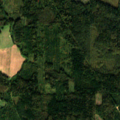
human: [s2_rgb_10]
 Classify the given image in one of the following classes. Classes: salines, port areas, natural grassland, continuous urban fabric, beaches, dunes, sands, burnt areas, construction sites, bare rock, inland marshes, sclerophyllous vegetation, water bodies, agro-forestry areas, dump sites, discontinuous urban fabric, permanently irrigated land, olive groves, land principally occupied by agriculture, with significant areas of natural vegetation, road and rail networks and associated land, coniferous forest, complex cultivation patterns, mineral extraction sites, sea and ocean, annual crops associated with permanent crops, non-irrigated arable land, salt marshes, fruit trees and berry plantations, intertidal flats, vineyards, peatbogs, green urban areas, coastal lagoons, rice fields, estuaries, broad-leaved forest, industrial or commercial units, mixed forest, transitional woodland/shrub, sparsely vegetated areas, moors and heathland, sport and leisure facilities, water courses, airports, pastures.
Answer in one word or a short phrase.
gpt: non-irrigated arable land, coniferous forest, transitional woodland/shrub